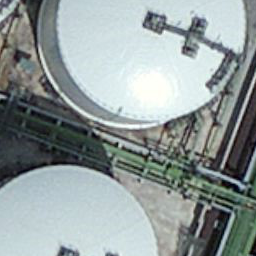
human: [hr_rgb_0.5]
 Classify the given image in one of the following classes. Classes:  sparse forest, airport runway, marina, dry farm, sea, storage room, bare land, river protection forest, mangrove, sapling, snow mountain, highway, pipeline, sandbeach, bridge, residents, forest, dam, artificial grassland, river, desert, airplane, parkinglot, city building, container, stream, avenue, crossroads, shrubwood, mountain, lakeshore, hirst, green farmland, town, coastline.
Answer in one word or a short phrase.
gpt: storage room